Question: Tank auth recaptcha does not come with default. How can I apply recaptcha theme/custom theme to tank auth recaptcha?
Tried adding following in page's '<head>' tag but no luck.
'''
<script type="text/javascript">
var RecaptchaOptions = {
theme : 'red'
};
</script>
'''
Tried changing 'auth.php''s '_create_recaptcha()' method like this.
'''
$options = "<script>var RecaptchaOptions = {theme: 'red', custom_theme_widget: 'recaptcha_widget'};</script>
";
'''
Then I got
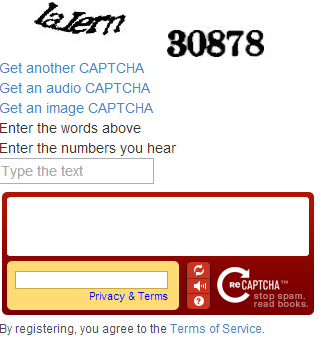
Answer: You are in the right path, next thing you have to do is that remove explicit call for recaptcha components from the view . Then it will work as expected